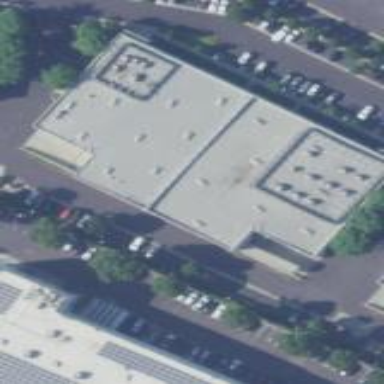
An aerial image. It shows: Commercial building.